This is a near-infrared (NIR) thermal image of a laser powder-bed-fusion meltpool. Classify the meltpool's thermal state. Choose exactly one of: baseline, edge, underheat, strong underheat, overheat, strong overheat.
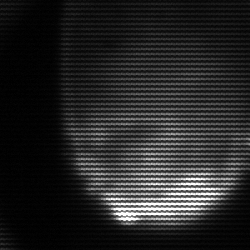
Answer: edge